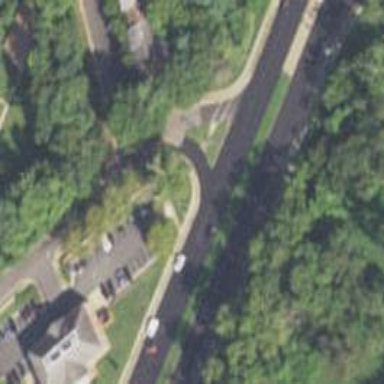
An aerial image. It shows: Primary link road with asphalt surface.